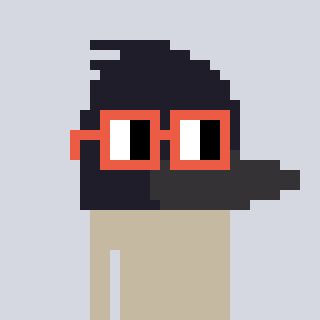
a pixel art character with square orange glasses, a raven-shaped head and a bege-colored body on a cool background